Interaction volume radius: 10 \u00c5
Interaction volume height: 15 \u00c5
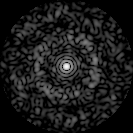
Disorder parameter: 0.8197